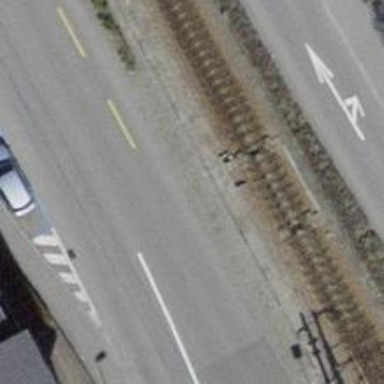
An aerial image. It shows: Railway switch.